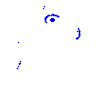
Particle: electron